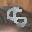
Label: 8